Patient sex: M
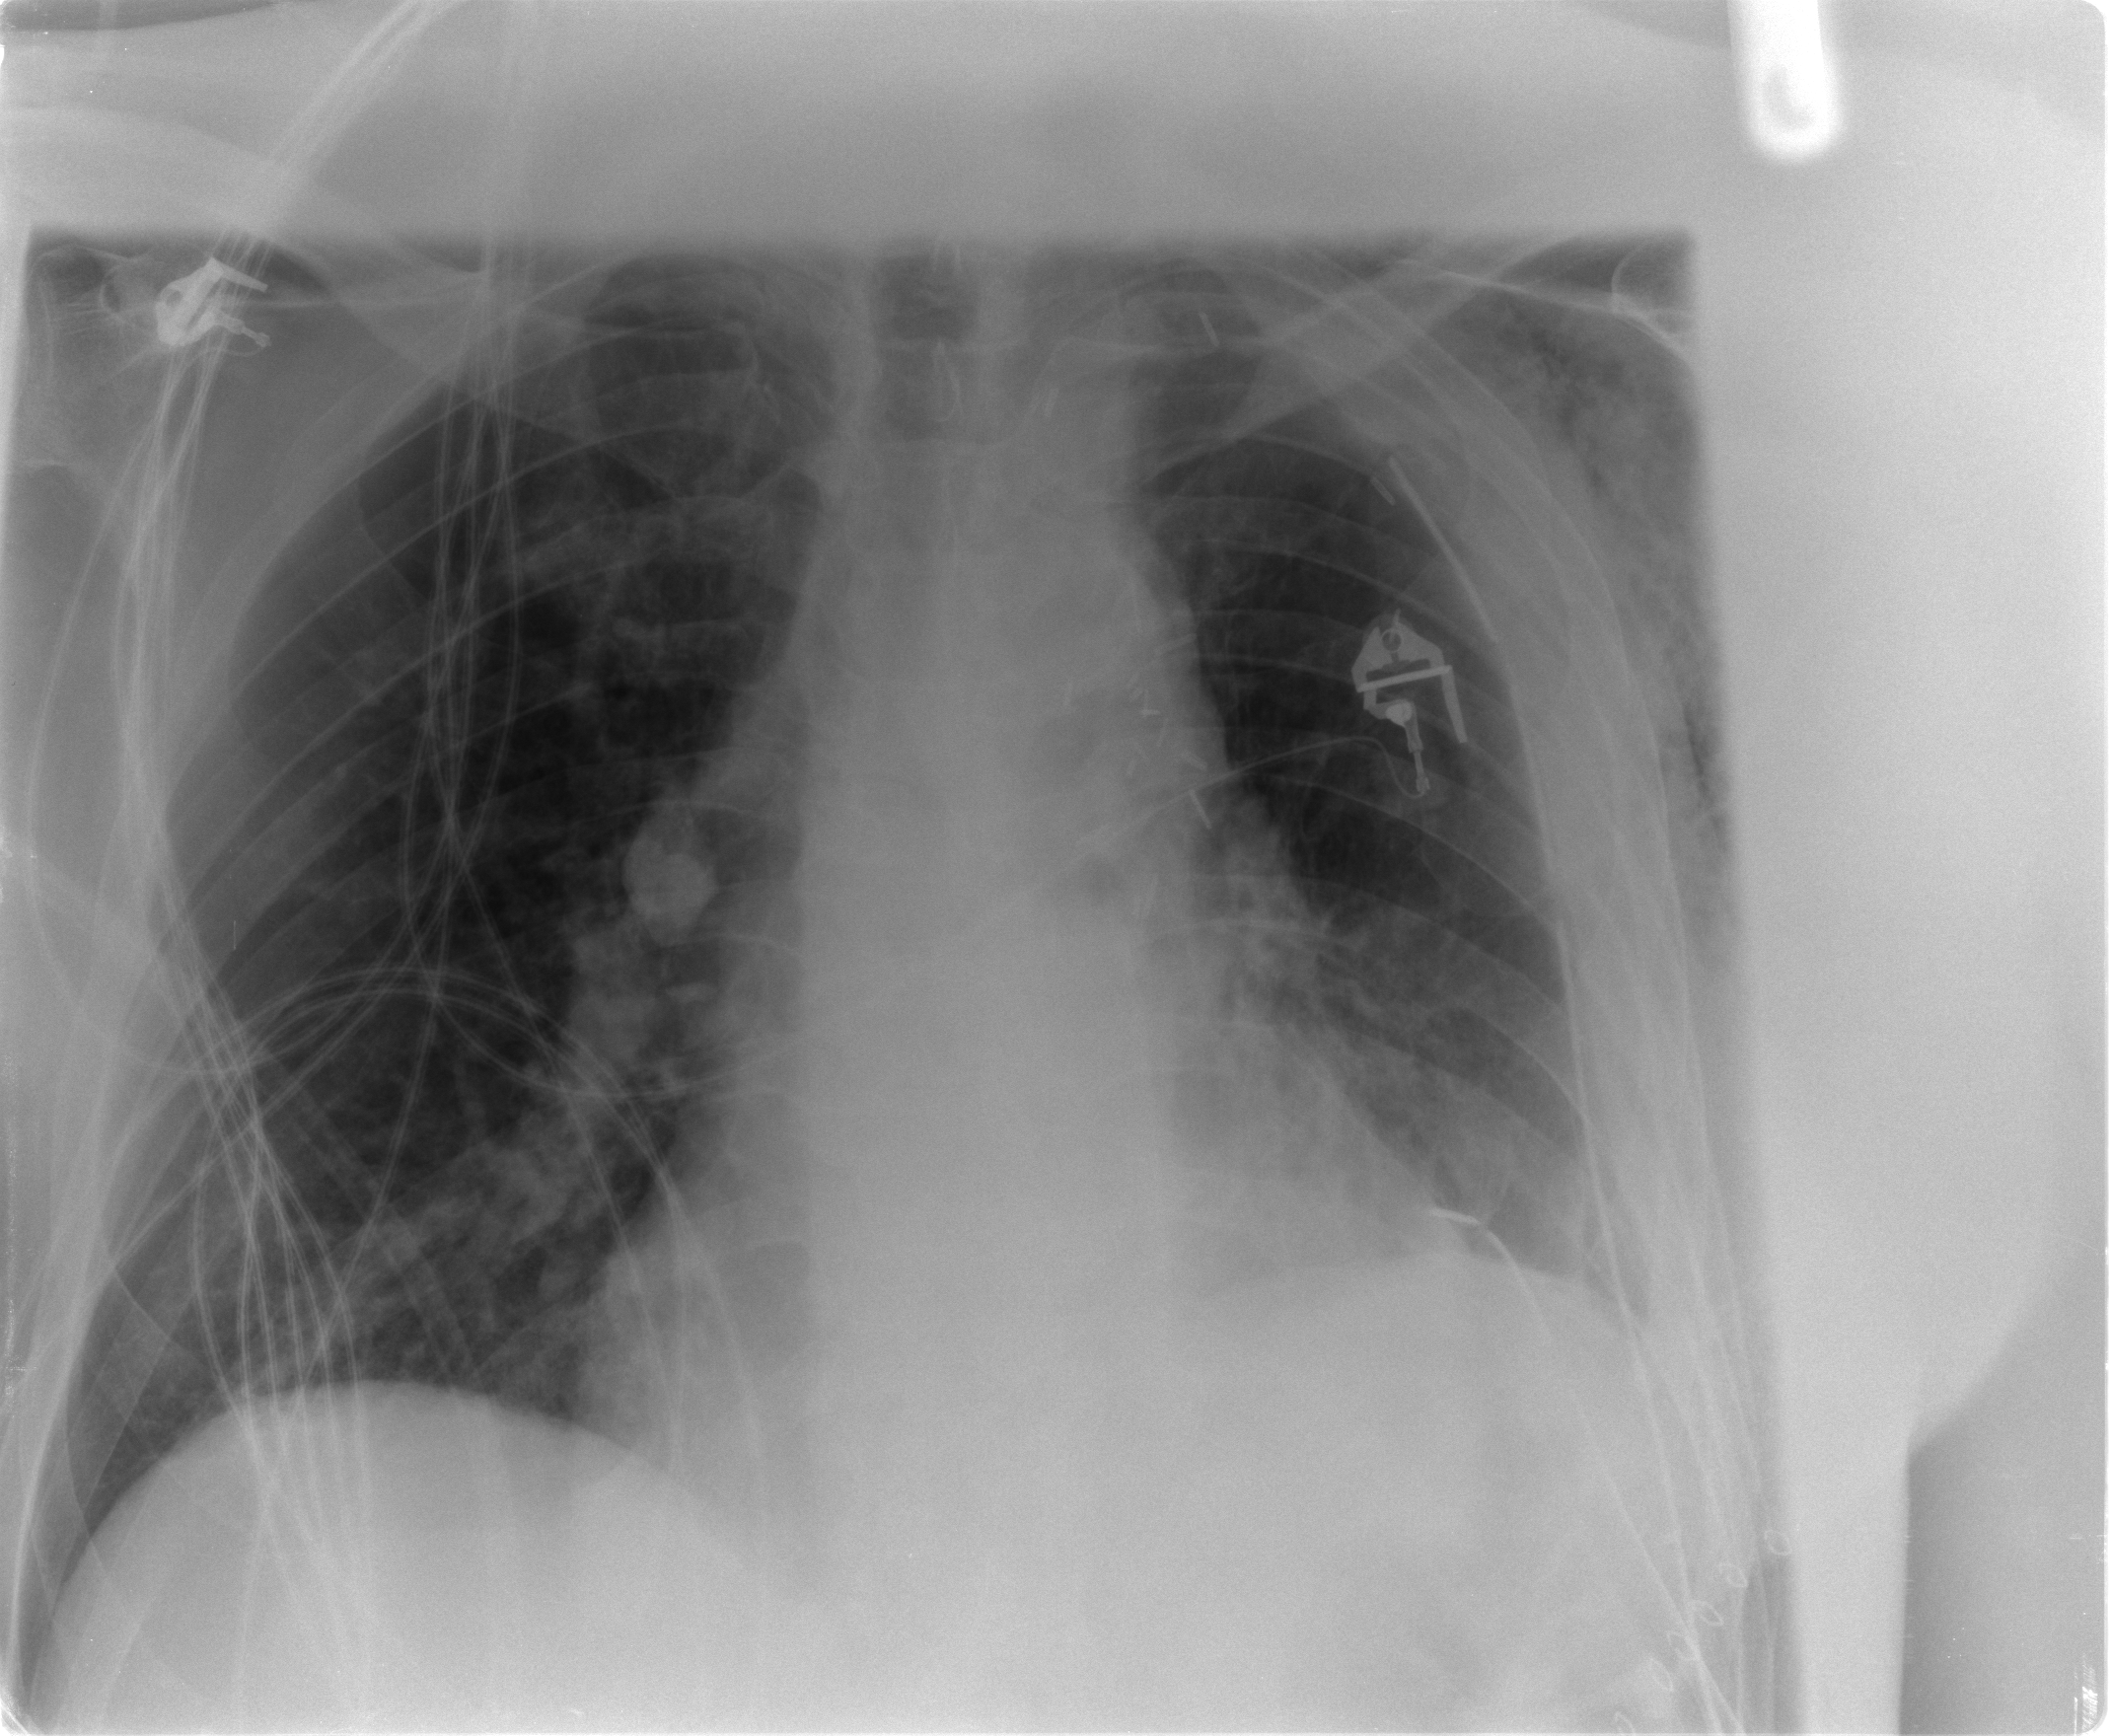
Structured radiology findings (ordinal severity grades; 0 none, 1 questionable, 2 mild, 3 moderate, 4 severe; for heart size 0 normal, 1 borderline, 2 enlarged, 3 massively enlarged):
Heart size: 2
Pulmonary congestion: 2
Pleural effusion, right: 0
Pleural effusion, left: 2
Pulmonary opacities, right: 0
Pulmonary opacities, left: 1
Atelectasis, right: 0
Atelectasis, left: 2